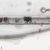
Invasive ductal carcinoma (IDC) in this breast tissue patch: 0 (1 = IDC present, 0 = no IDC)